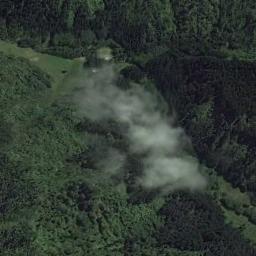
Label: cloud